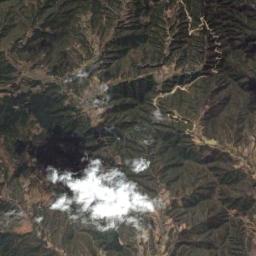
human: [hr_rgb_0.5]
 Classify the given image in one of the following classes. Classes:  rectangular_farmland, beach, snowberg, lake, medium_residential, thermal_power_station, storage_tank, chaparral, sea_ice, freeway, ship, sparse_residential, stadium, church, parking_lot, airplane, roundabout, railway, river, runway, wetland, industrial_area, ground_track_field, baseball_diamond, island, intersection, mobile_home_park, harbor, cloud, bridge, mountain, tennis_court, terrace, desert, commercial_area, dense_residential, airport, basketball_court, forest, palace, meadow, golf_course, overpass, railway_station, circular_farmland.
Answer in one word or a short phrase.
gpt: cloud